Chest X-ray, PA view. Patient: 63 years old, sex M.
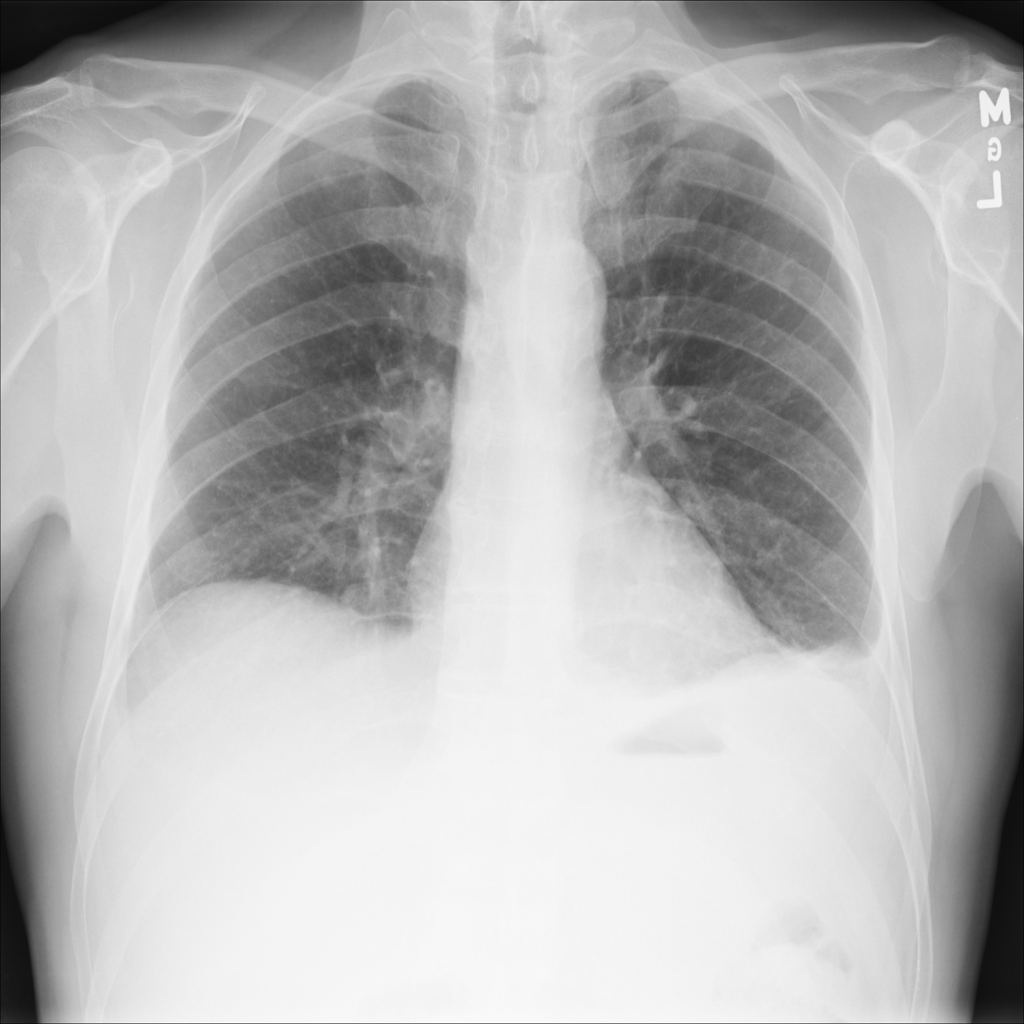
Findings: Atelectasis, Effusion, Infiltration